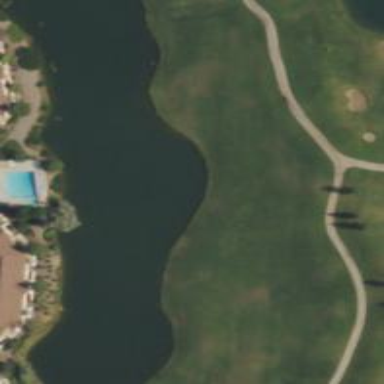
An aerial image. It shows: Water hazard in golf course. The hazard is natural water feature.